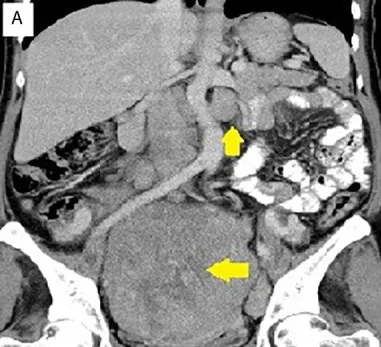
Image of pelvic tumor and metastasis. (A) Para-aortic lymph nodes and pelvic tumor.
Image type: radiology (ct)